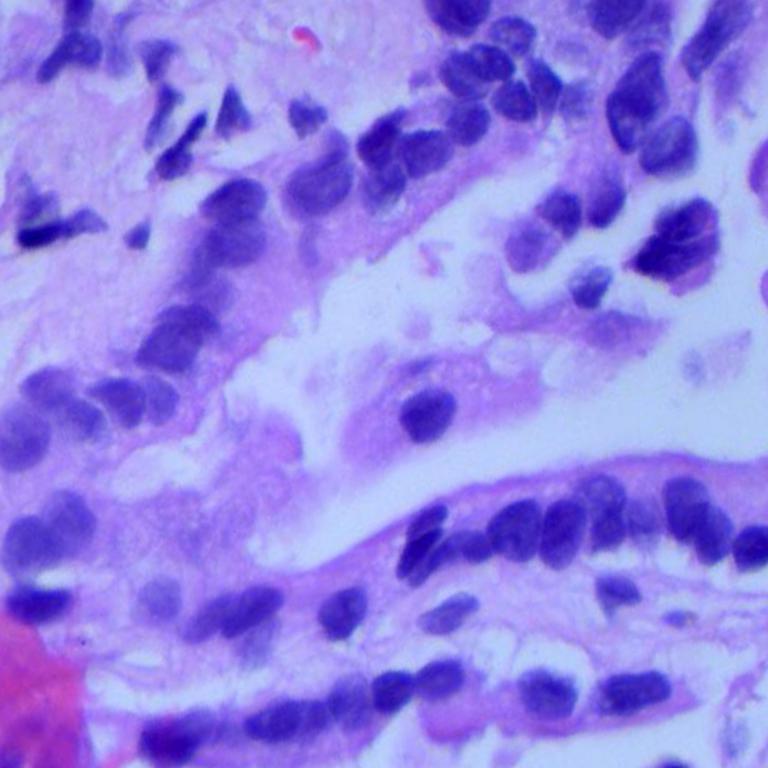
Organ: lung
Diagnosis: adenocarcinomas